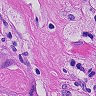
Metastatic tissue present: yes